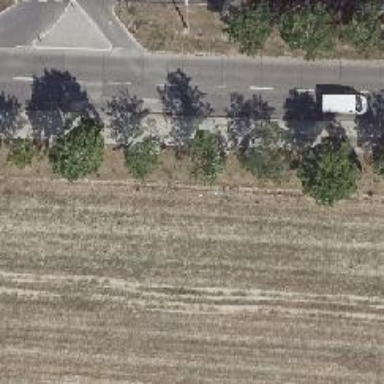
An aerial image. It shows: Beautiful avenue lined with deciduous broadleaved trees.